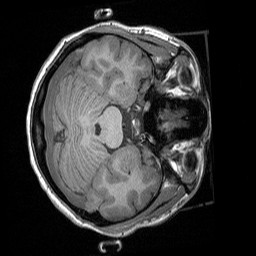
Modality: T1w
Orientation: axial
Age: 28
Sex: female
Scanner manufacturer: siemens
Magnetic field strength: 3 T
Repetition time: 1.9 s
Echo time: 0.00252 s